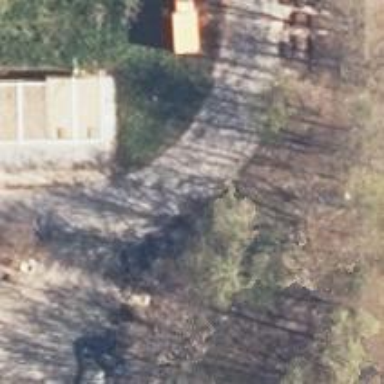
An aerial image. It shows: Concrete driveway.